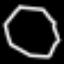
Label: octagon